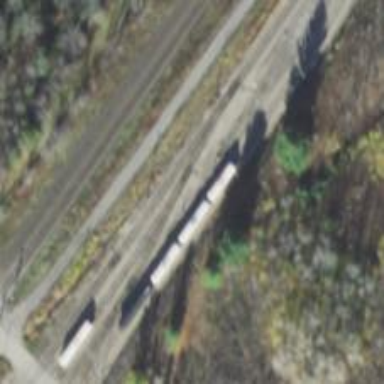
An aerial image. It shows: Railway yard in service.